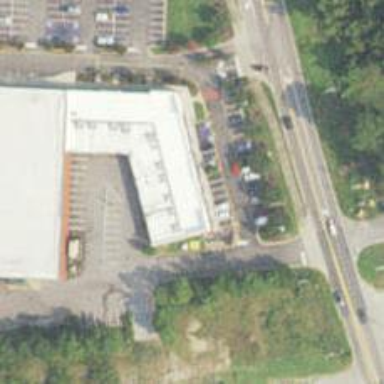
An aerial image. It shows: Fitness centre on leisure land.